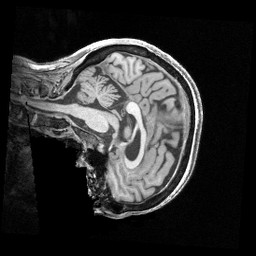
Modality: T1w
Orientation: sagittal
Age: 70
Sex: female
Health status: healthy
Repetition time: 2.4 s
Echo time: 0.00222 s